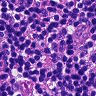
Metastatic tissue present: no